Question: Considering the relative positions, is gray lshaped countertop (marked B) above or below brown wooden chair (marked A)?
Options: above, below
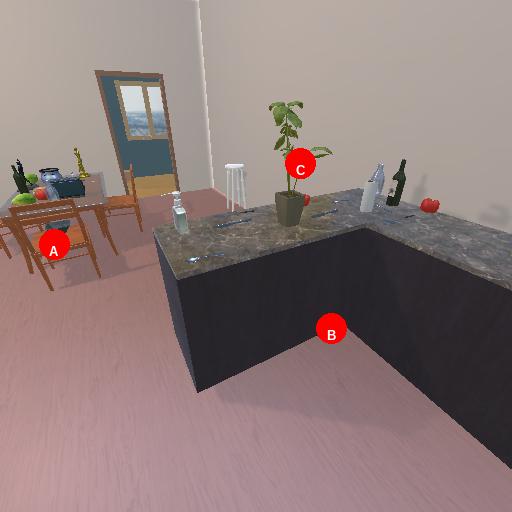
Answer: above